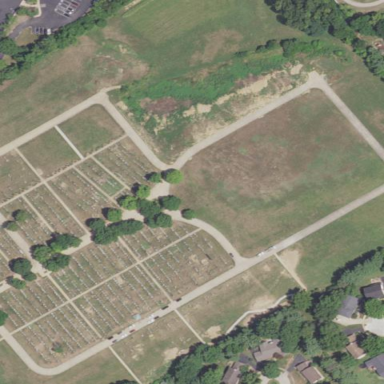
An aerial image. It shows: Cemetery.